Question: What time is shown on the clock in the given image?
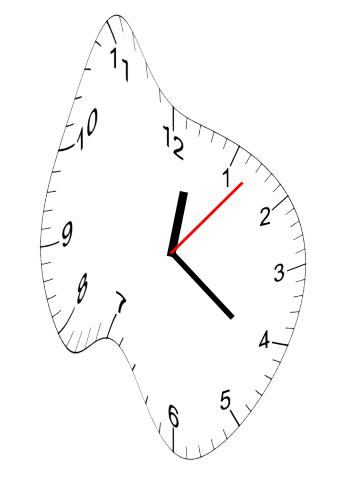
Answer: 12:21:07